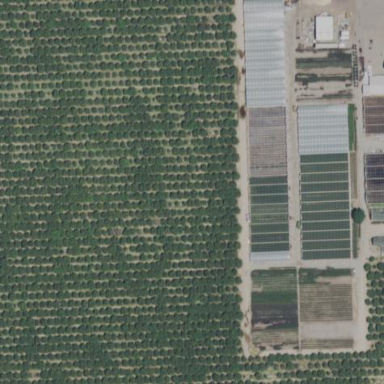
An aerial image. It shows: Orchard filled with persimmon trees.